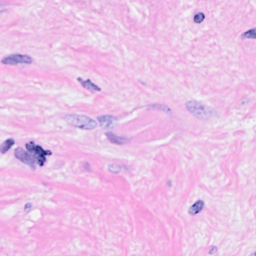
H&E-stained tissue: Breast